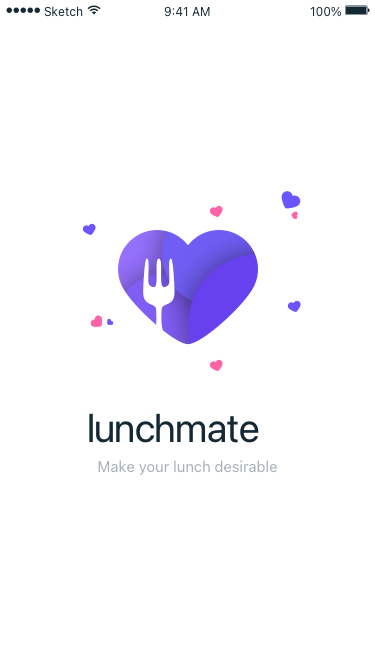
Text in this UI design:
lunchmate
Make your lunch desirable